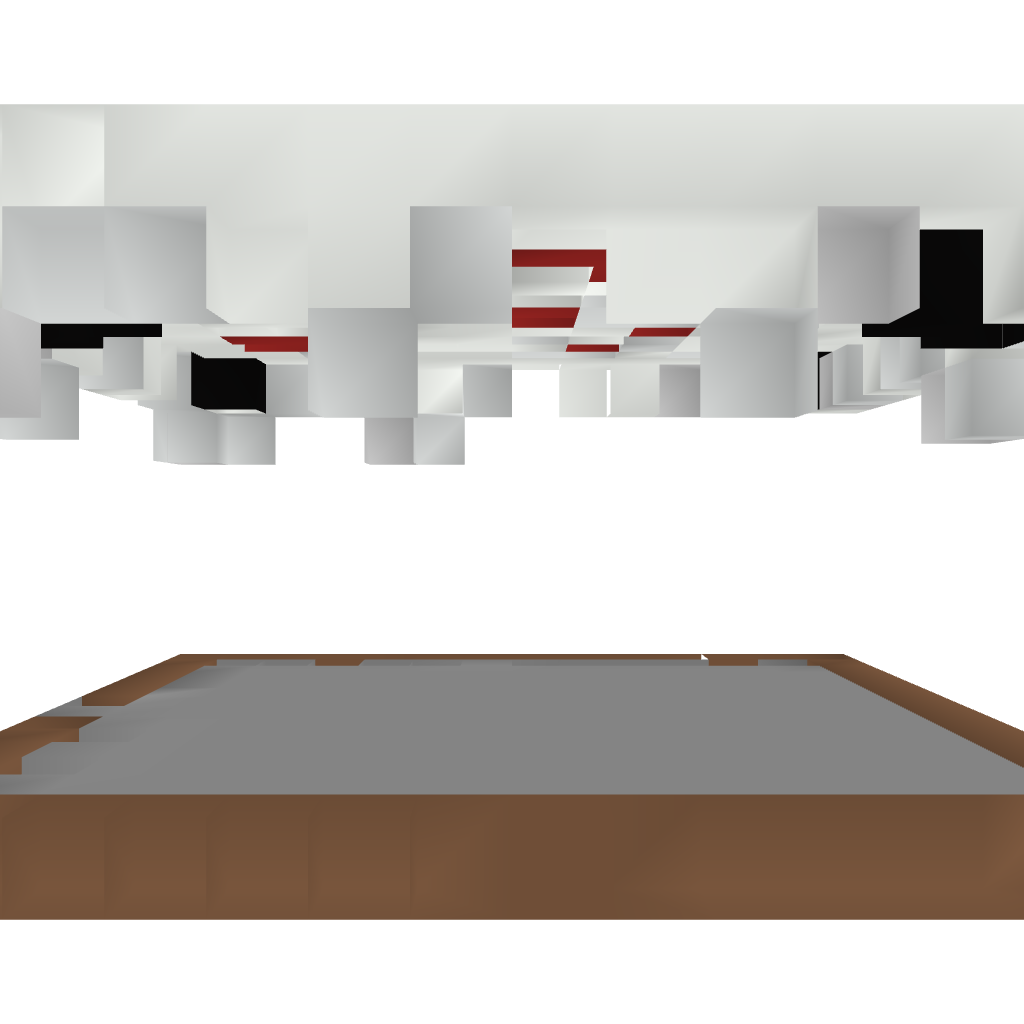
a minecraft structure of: Empty cake